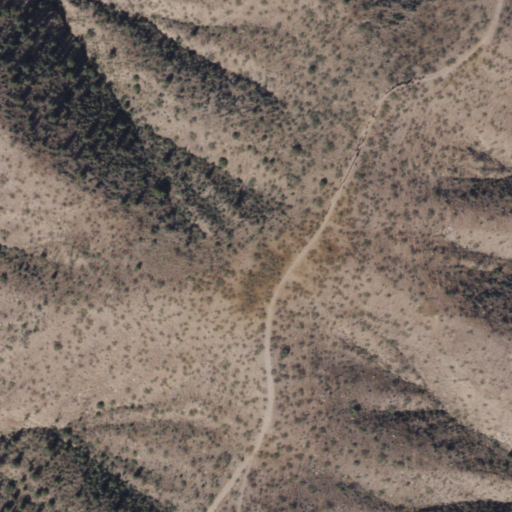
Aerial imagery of mountain in Arizona named Rattlesnake Mesa containing only shrub